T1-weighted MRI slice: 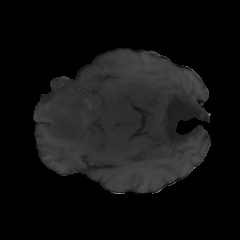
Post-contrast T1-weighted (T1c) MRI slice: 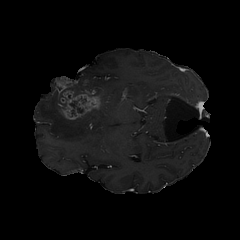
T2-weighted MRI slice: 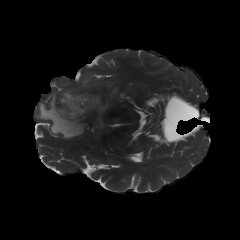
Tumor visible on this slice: yes